Group 1:
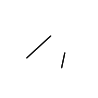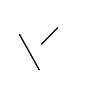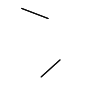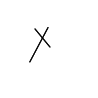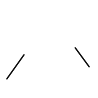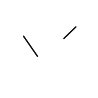
Group 2:
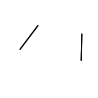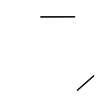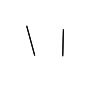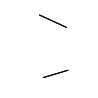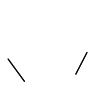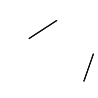
Rule separating the two groups: Lines intersect within the box vs. lines intersect out of the box.
Concepts: completed_out_of_box, imagined_entity, imagined_line_or_curve, imagined_point, vertex_of_meeting_lines
Author: Jakub Štepo